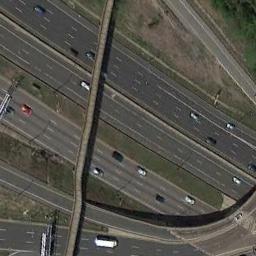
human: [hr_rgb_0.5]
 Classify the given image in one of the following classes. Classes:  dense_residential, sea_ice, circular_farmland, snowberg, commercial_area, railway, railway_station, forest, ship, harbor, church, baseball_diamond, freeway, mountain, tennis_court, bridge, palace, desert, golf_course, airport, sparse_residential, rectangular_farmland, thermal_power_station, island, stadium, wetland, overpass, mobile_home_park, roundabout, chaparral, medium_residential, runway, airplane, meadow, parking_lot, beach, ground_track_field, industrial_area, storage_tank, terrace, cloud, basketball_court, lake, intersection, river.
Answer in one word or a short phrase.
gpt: overpass